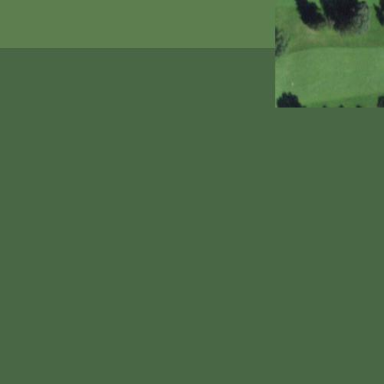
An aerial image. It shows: Scenic golf fairway.